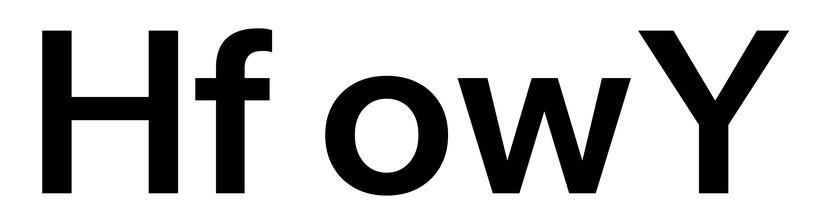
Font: InstrumentSans_SemiBold